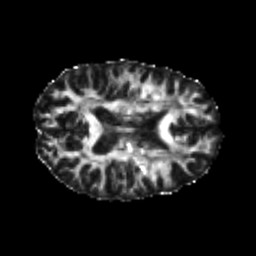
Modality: FA
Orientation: axial
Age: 24
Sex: female
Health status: healthy
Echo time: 0.074 s